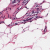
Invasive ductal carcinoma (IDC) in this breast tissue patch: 0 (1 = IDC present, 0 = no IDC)